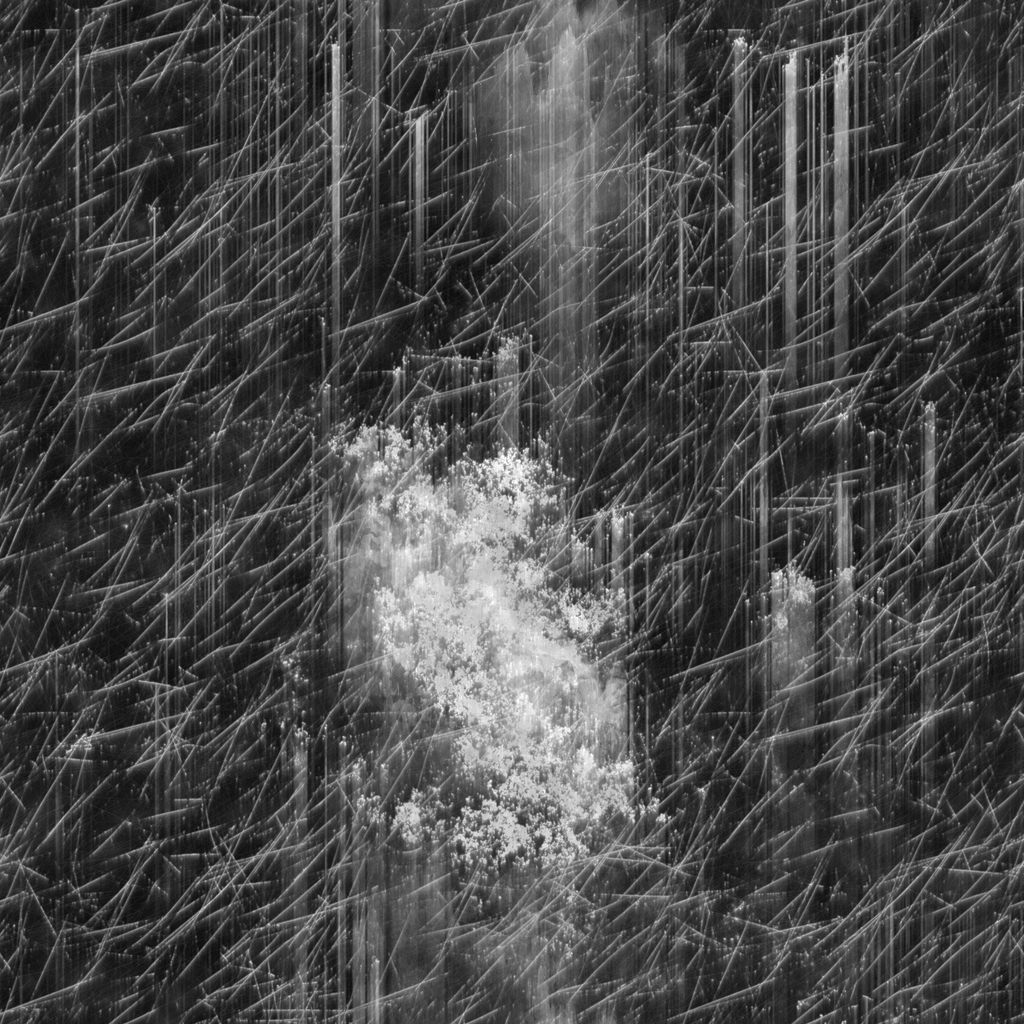
Texture map type: Roughness